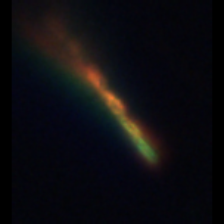
Taxon: Psuedo-nitzschia
Group: Diatoms